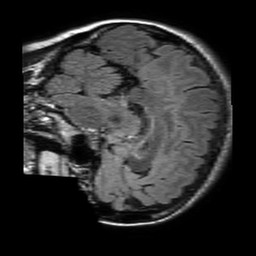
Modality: FLAIR
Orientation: sagittal
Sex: female
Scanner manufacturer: philips
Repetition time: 11 s
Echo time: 0.125 s